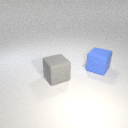
large blue rubber cube to the right of large gray rubber cube